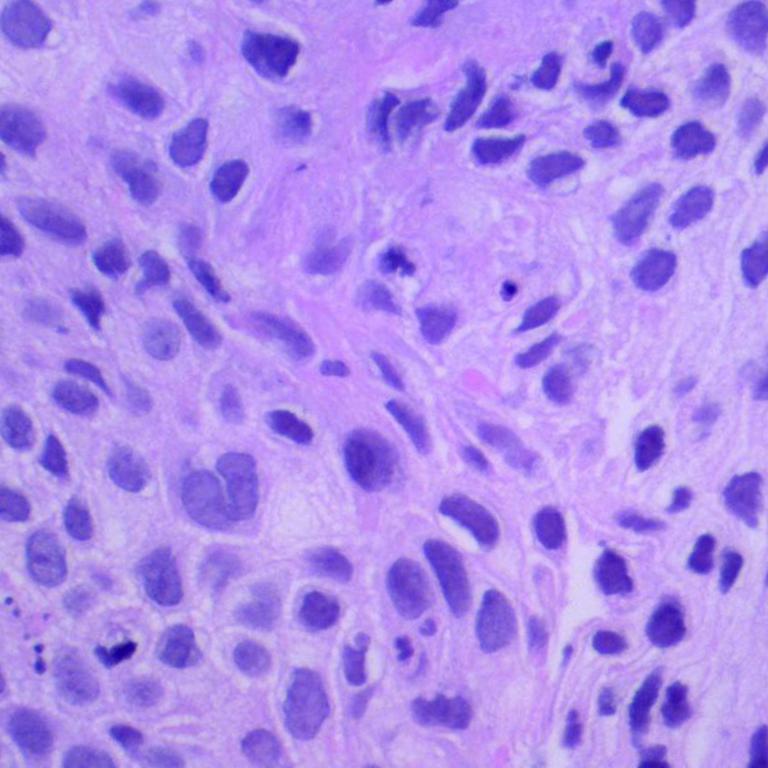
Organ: lung
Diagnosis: squamous carcinomas